Aerial crown-view tile of a tropical tree (Barro Colorado Island, Panama), acquired 20241112:
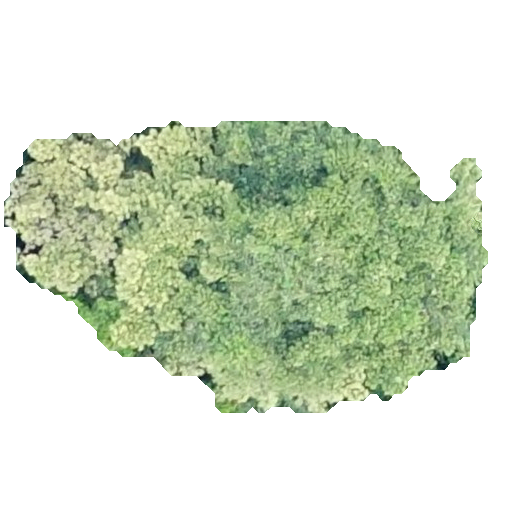
Species: Sterculia apetala
GBIF accepted scientific name: Sterculia apetala
Crown area: 164.324 m²